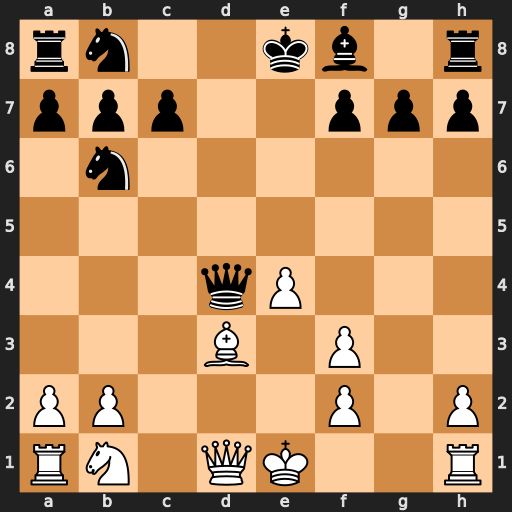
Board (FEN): rn2kb1r/ppp2ppp/1n6/8/3qP3/3B1P2/PP3P1P/RN1QK2R
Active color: w
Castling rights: KQkq
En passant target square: -
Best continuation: Bb5+ Qd7 Bxd7+